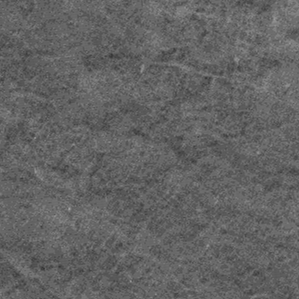
Label: frost